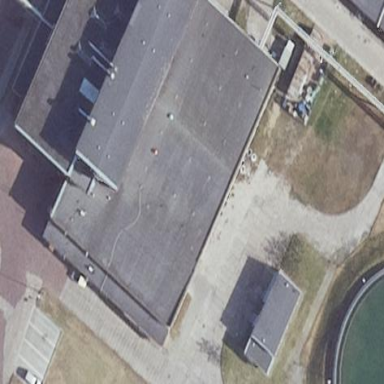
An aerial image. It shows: Industrial building.